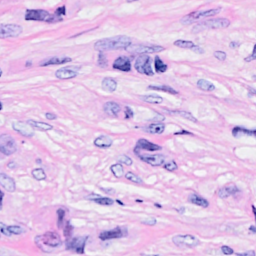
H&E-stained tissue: Breast